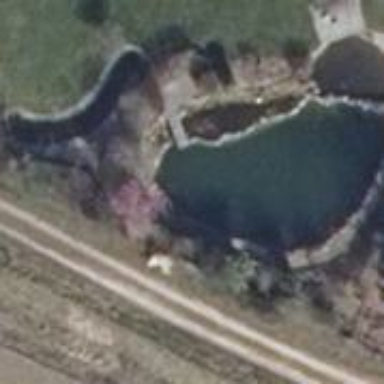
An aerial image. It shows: Serene pond surrounded by nature.